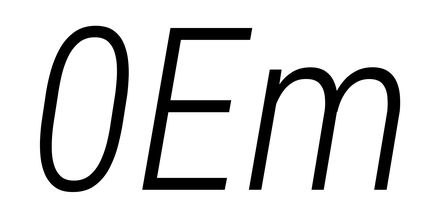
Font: Roboto-Italic_Condensed_Light_Italic